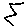
Label: zigzag